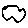
Label: cloud